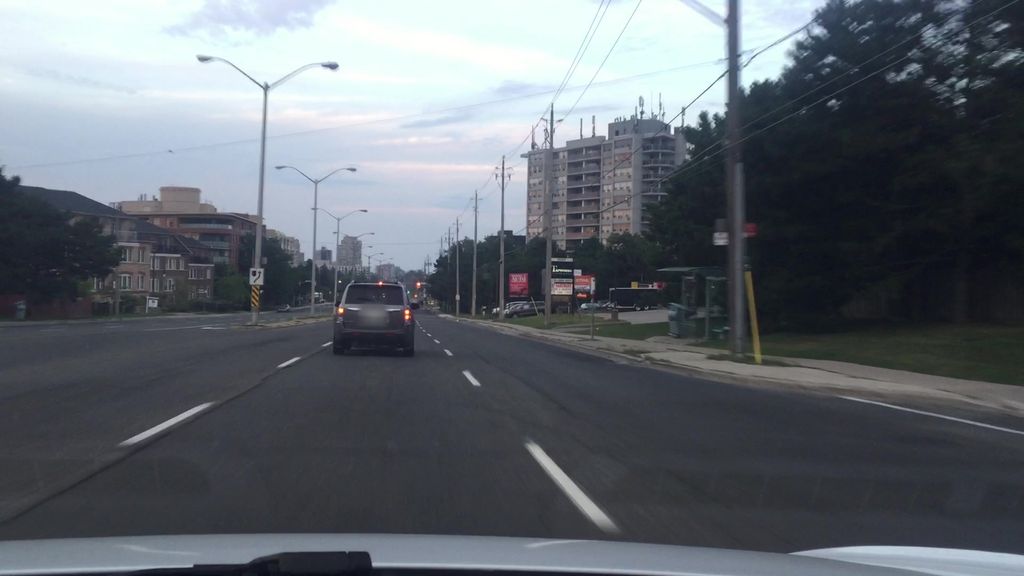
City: toronto